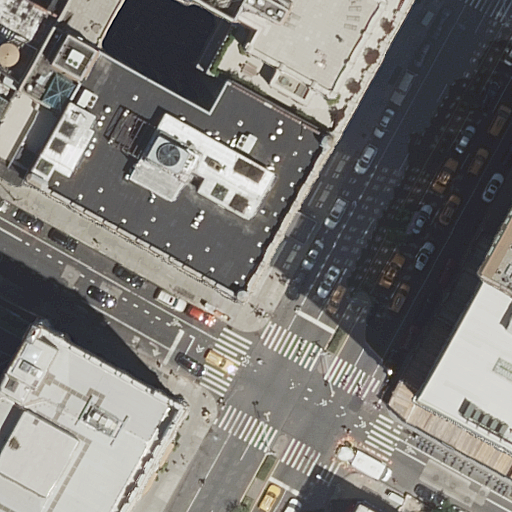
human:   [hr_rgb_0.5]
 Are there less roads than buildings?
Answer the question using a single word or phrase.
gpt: yes

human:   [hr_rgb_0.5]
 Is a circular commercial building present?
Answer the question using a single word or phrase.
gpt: no

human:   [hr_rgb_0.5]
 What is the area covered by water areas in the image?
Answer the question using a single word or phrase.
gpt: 0m2

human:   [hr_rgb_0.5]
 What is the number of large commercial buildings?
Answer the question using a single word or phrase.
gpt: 0

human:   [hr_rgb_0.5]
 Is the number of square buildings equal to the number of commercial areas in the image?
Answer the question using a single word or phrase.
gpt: yes

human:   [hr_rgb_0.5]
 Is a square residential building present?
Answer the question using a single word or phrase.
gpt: no

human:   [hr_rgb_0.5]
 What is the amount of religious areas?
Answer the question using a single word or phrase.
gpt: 0

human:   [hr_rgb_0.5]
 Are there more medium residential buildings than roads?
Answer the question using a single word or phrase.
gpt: no

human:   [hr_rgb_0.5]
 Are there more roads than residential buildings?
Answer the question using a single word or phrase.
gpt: no

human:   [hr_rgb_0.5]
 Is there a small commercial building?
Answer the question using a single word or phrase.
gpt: no

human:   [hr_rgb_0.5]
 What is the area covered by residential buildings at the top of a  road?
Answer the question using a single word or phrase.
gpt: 3050m2

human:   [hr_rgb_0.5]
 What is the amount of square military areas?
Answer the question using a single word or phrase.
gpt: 0

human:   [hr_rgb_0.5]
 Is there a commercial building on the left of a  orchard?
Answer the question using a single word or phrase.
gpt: no

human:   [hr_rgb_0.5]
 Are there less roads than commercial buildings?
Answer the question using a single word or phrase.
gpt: no

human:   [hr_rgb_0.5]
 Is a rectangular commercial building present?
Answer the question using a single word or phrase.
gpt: no

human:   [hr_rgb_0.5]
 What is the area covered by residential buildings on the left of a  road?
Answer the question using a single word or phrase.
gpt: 2839m2

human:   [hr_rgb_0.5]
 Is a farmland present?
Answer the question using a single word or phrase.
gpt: no

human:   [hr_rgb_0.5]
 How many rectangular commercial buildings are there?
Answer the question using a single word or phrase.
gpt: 0

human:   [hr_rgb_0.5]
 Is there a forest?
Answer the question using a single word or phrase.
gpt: no

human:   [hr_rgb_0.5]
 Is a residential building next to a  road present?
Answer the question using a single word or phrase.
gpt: yes

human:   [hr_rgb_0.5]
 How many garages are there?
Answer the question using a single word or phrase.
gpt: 0

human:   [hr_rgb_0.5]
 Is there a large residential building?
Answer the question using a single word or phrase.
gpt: yes

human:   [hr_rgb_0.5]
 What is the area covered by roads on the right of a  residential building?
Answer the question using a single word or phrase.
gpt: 0m2

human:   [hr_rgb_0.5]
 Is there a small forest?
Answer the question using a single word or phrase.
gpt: no

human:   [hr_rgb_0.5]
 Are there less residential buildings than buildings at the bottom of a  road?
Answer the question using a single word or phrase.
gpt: no

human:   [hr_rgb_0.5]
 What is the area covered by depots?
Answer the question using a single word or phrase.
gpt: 0m2

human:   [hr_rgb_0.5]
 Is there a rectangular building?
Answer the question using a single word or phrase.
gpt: yes

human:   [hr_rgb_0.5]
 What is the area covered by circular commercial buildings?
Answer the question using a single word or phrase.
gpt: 0m2

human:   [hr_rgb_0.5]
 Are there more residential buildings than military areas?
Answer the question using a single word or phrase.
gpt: yes

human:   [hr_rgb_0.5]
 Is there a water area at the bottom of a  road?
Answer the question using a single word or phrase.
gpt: no

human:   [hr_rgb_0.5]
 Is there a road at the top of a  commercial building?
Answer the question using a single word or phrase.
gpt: no

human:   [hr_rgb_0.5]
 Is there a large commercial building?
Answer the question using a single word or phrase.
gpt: no

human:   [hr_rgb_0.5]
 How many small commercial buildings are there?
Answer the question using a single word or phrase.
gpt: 0

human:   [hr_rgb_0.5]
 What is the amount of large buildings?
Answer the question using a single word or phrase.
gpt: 3

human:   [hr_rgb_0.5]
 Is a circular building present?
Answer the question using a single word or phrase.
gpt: no

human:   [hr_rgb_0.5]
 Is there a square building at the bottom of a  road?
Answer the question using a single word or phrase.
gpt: no